Question: I created a little image gallery management plugin.
I can insert my own plugin to a page, but I miss some point.
When I insert a plugin in a page, I want to show info there to be easier to track all items added.
This is the page where I want to show previews:

Under CODE: section, I am sure I can put content, but don't know which is the method or config to do that.
I will appreciate any hint regarding this.
UPDATE: I am using FlexForms, and not TypoScript nor things like that. What I am looking for is some Hook or some special configurable method to execute a PHP function to output things there.
Thanks
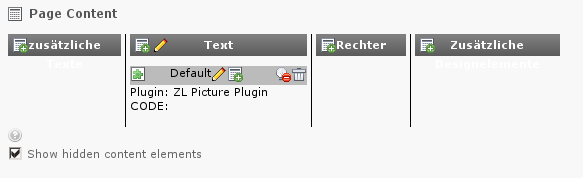
Answer: See <URL> for a tutorial how to create your own plugin preview in the typo3 page view.